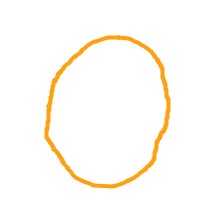
Shape: circle